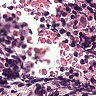
Metastatic tissue present: no